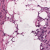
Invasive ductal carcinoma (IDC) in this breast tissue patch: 1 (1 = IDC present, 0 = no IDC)